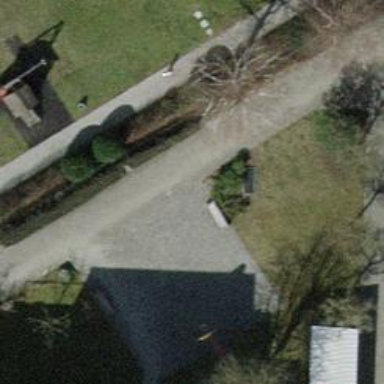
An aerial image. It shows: Brown bench in the vicinity.